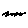
Label: zigzag